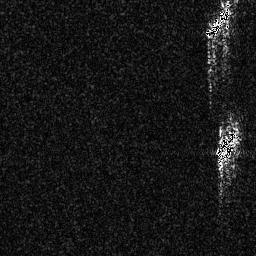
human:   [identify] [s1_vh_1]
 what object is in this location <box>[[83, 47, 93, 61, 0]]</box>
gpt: <ref>1 medium ship at the right</ref>